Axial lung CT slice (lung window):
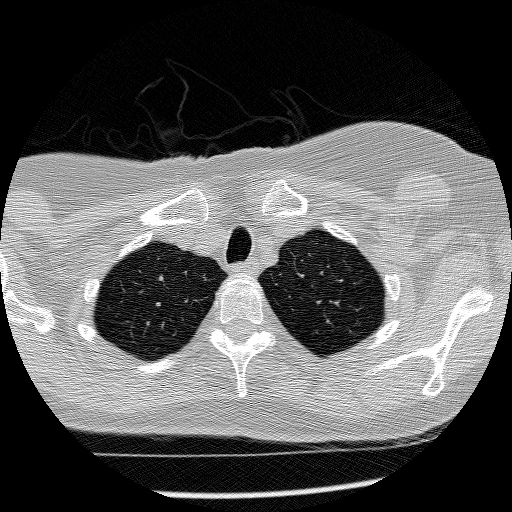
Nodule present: no